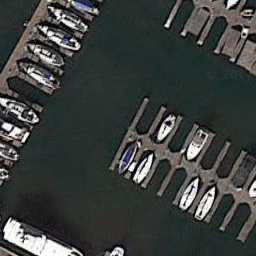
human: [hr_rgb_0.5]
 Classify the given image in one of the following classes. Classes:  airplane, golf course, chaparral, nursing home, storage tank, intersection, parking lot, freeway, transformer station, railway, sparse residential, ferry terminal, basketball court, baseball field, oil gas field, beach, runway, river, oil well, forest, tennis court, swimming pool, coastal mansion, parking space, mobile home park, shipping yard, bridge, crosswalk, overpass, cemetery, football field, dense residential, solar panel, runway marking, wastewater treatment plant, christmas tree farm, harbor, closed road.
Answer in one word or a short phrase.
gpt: harbor